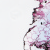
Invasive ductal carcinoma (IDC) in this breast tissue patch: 0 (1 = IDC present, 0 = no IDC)